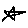
Label: star